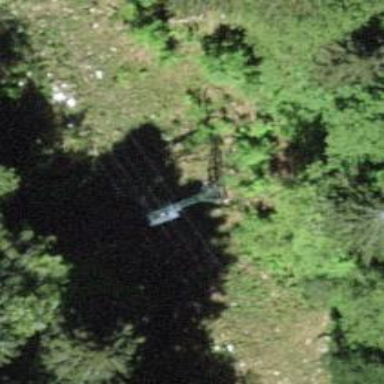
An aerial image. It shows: Pylon used for aerialway.